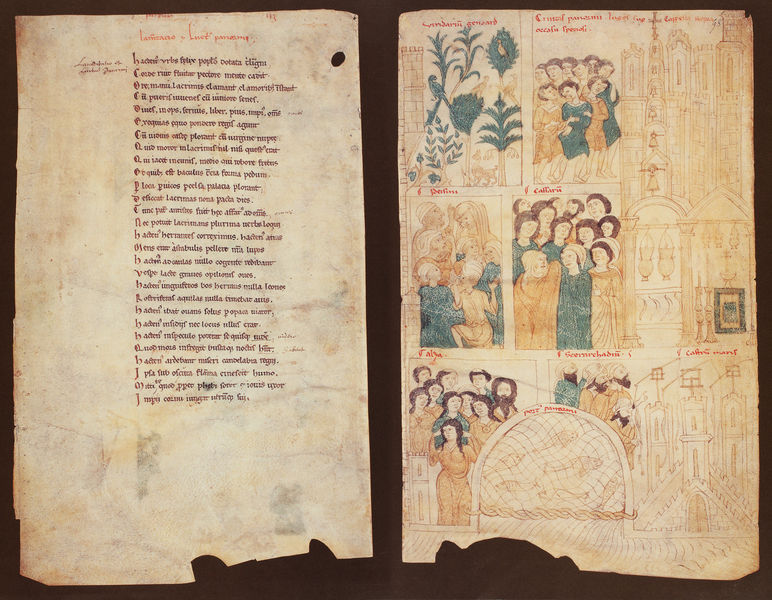
Titel: Liber ad honorem Augusti sive de rebus Siculis/ Buch zu Ehren des Kaisers Augustus oder über die Angelegenheiten Siziliens
Künstler: Pietro da Eboli
Institution: Bern, Burgbibliothek
Schlagwörter: blätter, mann, gelb, grün, menschen, braun, frau, köpfe, zeichnung, architektur, bibel, mensch, bild, kirche, haare, blatt, pflanzen, gotik, turm, schrift, papier, bogen, buch, gemalt, kloster, religion, initialen, seite, text, medizin, buchdruck, fragment, arabisch, seiten, mittelalter, romanik, zeilen, kräuter, miniatur, latein, lateinisch, katholisch, book, buchmalerei, minuskel